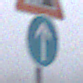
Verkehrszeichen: VorgeschriebeneFahrtrichtungGeradeaus
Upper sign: Arbeitsstelle
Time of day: MorningAfternoon
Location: Outdoor (RoadRail)
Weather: Overcast
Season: NotSpecified
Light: Natural